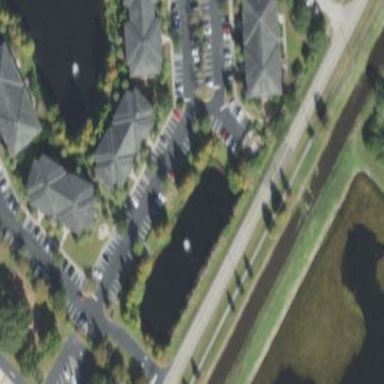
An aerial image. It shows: Pond surrounded by natural water.